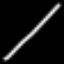
Label: line